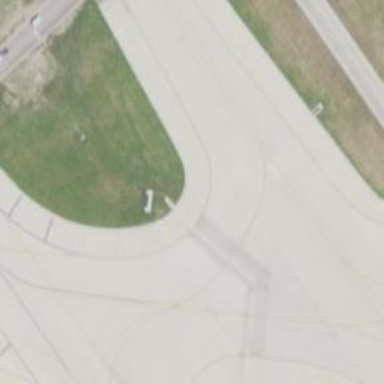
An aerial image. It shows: Image of taxiway at airport.